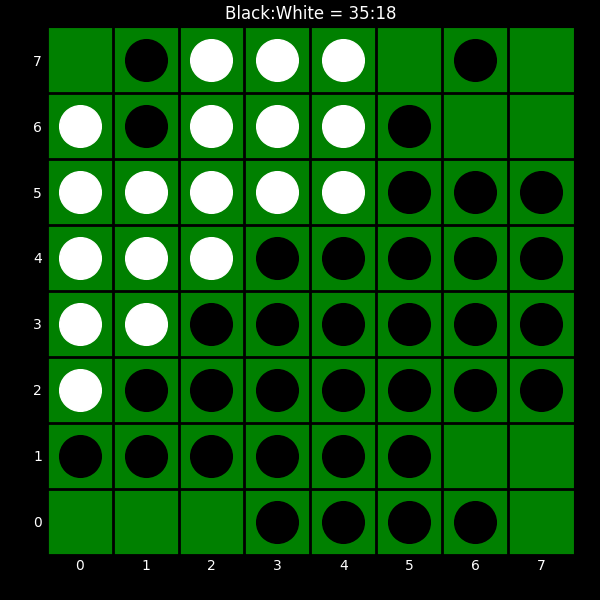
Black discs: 35
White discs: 18